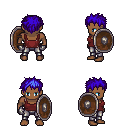
a pixel art fantasy rpg character, male body template, human, dark skin, maroon pirate shirt, metal pants, blue bedhead hairstyle, metal gloves, shield, four views (front, back, left, right), 2x2 character sprite sheet, small pixel art, hard edges, no anti-aliasing